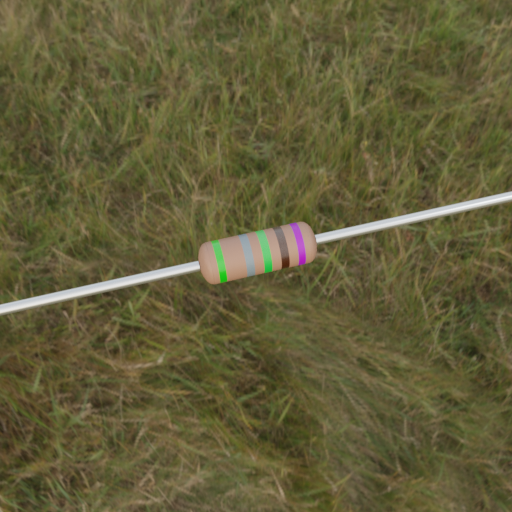
Resistor colour bands (in order): green, gray, green, black, violet